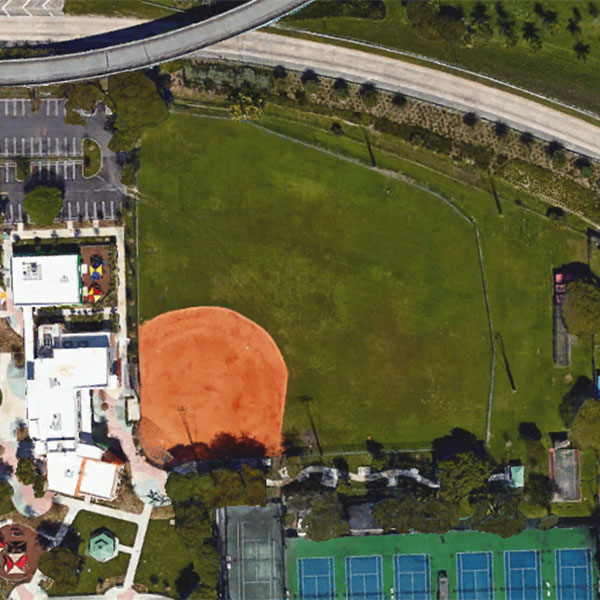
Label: BaseballField